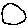
Label: circle